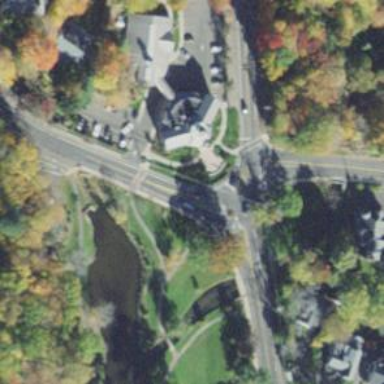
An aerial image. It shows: Roundabout.